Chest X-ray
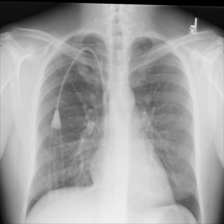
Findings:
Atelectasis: negative
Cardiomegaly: negative
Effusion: negative
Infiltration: negative
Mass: negative
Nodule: negative
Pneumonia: negative
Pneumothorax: negative
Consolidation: negative
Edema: negative
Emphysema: negative
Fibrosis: negative
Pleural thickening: negative
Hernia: negative